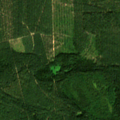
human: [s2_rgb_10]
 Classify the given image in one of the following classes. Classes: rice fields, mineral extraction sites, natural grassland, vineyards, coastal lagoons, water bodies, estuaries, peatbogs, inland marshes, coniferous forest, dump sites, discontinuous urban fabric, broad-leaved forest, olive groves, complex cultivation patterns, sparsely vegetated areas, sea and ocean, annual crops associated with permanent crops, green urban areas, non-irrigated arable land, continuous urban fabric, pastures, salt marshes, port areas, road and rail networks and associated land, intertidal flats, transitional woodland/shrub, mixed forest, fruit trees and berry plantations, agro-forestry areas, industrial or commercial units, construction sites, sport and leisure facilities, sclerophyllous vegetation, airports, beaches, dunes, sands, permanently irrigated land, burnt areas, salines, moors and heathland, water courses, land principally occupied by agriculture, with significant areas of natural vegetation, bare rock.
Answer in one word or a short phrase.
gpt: coniferous forest, mixed forest, transitional woodland/shrub